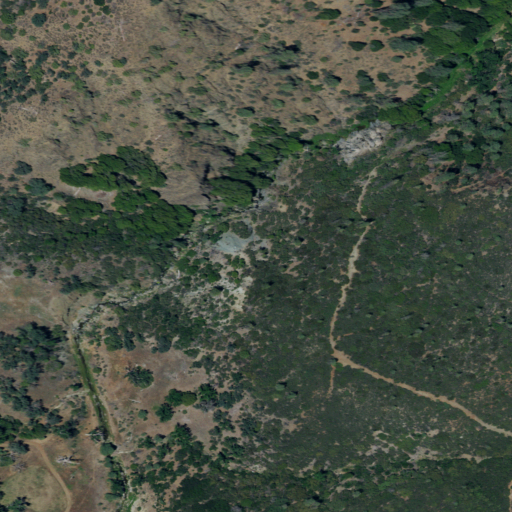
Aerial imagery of valley in California named Sulphur Canyon containing shrub, mixed forest, and grassland